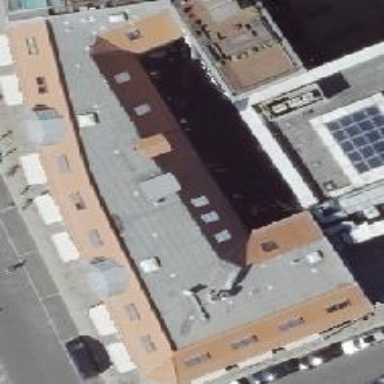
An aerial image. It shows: University building.